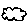
Label: cloud